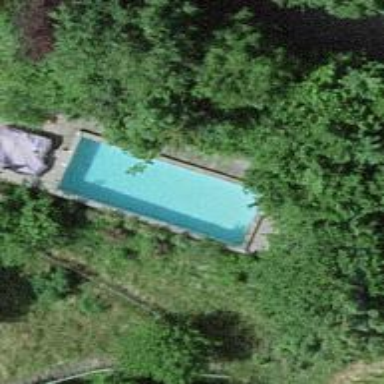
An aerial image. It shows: Swimming pool located in leisure land.